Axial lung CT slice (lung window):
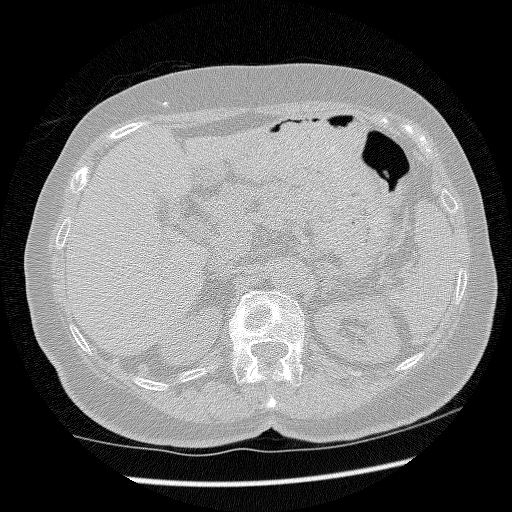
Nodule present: no